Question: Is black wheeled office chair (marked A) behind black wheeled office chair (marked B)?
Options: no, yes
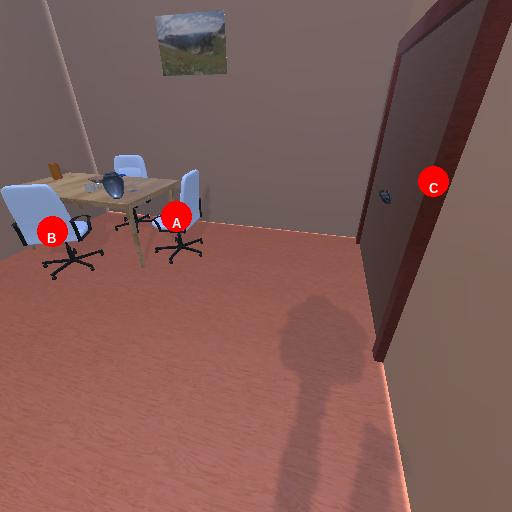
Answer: no